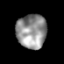
Tissue: prostate
Cell type: T cells
Senescence score: 0.3137
Nuclear area (px): 1005
Mean DAPI intensity: 146.683